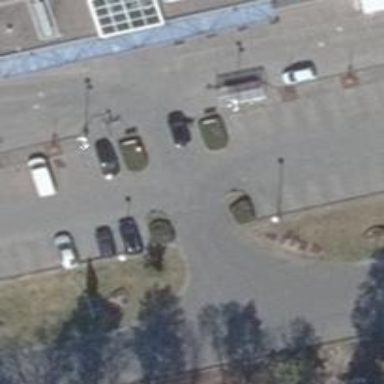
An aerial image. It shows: Parking aisle designated as service road.